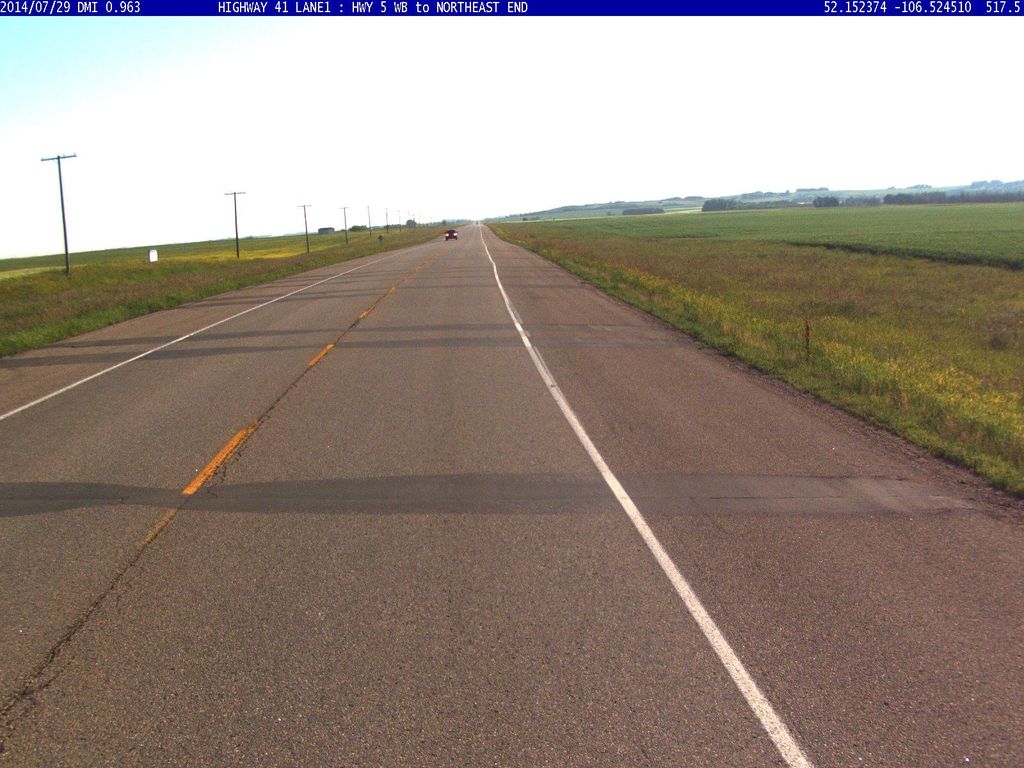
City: saskatoon